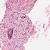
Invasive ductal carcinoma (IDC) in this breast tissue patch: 0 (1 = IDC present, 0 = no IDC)